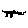
Label: cat